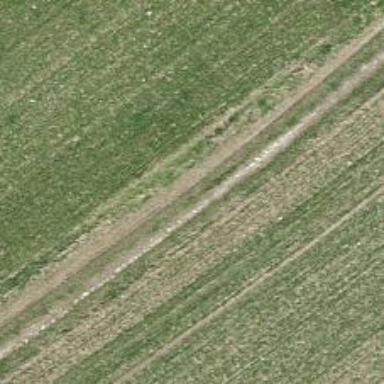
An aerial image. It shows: Track with ground surface of grade 4.